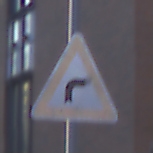
Verkehrszeichen: KurveRechts
Umgebung: Outdoor, Urban
Tageszeit: SunriseSunset
Wetter: Clear
Licht: Natural
Jahreszeit: NotSpecified
Kontrast: MediumContrast